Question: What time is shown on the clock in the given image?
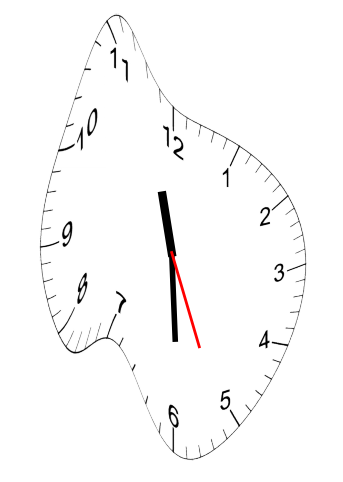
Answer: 11:29:26